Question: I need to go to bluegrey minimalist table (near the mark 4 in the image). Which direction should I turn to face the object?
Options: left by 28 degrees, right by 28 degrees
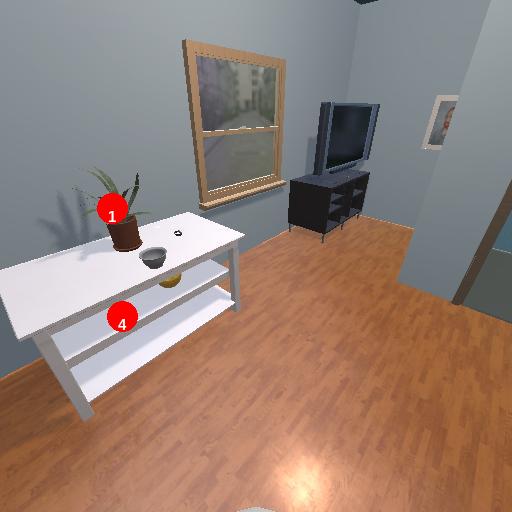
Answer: left by 28 degrees